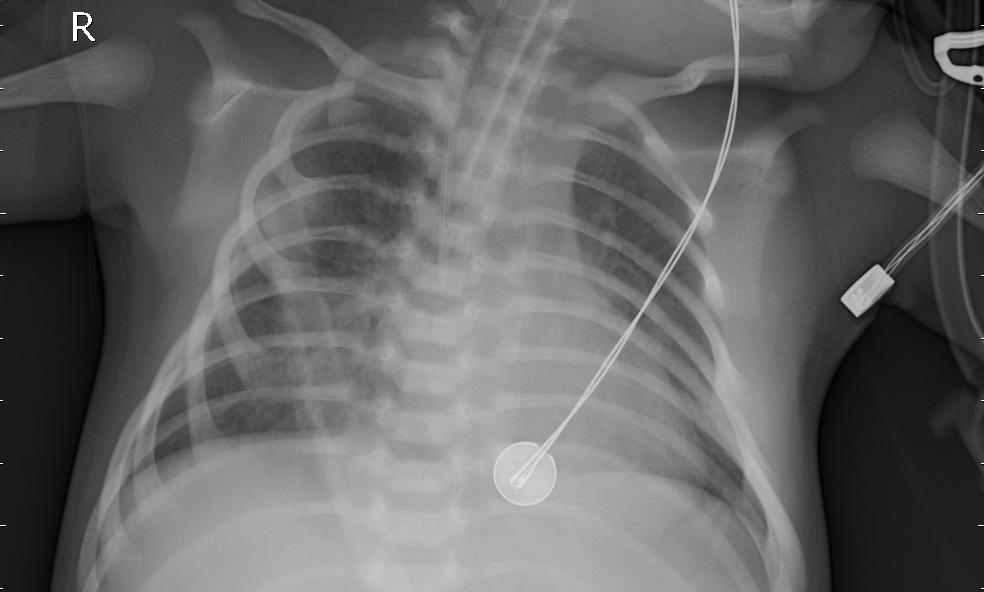
Diagnosis: PNEUMONIA